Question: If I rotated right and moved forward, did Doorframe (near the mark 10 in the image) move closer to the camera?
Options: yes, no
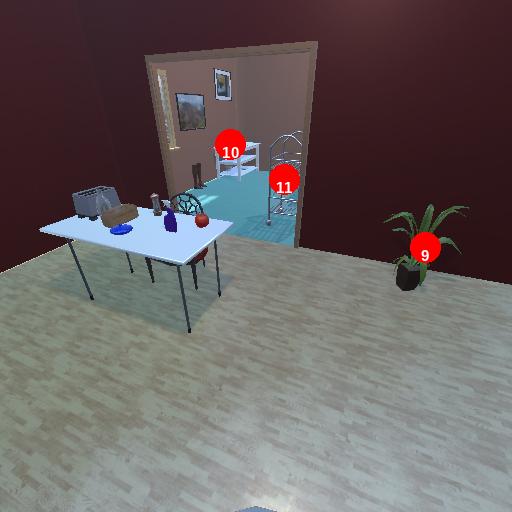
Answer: yes